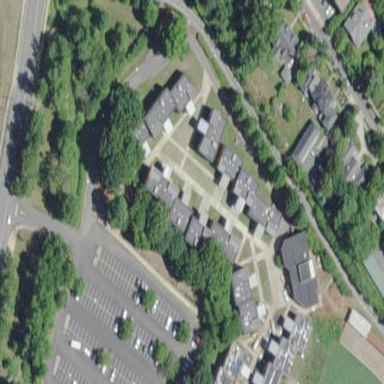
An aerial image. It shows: Dormitory building.